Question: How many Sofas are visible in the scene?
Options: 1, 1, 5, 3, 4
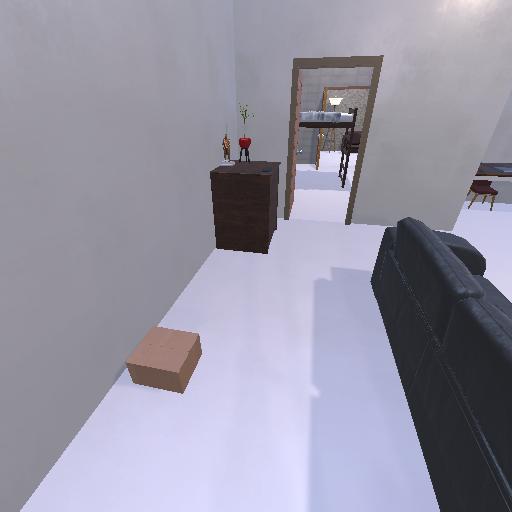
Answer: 1